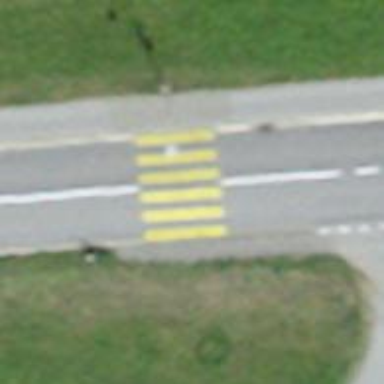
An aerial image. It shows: Uncontrolled crossing on the road.